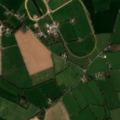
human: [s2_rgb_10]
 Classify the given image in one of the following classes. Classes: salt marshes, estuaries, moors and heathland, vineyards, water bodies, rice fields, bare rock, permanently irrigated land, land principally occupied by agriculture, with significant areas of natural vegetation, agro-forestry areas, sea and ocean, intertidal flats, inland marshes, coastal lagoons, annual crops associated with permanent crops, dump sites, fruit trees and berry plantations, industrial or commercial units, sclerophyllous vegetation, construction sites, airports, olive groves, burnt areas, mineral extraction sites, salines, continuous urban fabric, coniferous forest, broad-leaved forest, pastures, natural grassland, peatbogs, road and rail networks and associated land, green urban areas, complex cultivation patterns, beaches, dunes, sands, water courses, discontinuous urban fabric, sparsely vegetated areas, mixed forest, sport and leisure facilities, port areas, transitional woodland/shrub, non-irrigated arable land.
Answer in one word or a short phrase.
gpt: non-irrigated arable land, pastures